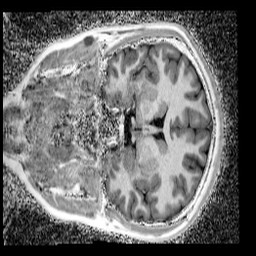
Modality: UNIT1_denoised
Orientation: coronal
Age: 14
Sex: female
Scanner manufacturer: siemens
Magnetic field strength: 3 T
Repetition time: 4 s
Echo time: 0.00299 s